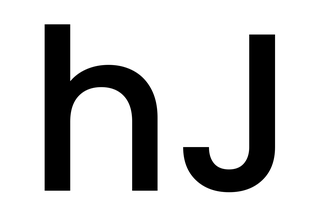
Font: Poppins-Medium